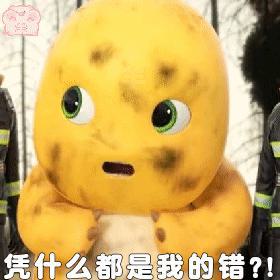
Label: nailong